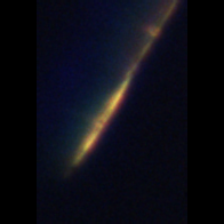
Taxon: Psuedo-nitzschia
Group: Diatoms